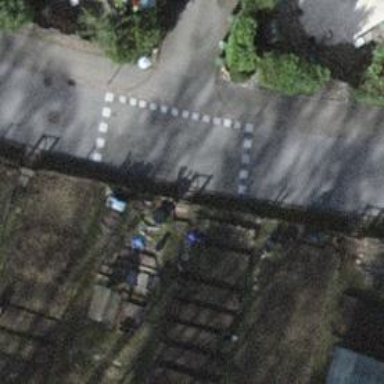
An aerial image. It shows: Table-style traffic calming feature.